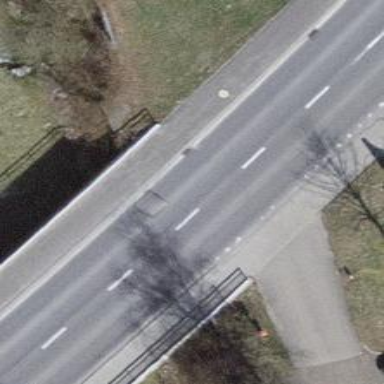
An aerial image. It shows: Primary highway with bridge. There is track for cyclists on the left side of the road.